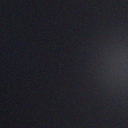
Screen state: off